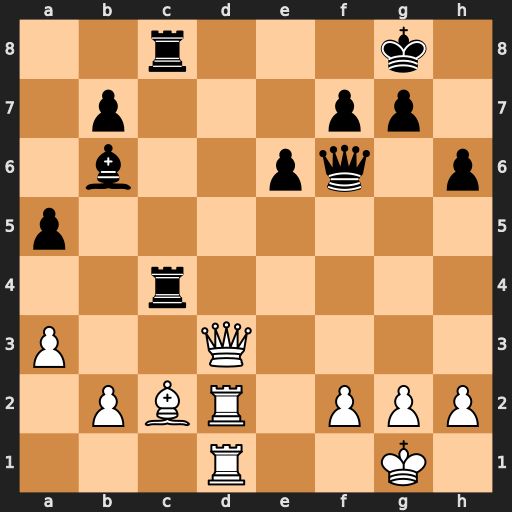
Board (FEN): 2r3k1/1p3pp1/1b2pq1p/p7/2r5/P2Q4/1PBR1PPP/3R2K1
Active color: w
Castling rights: -
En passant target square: -
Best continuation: Qh7+ Kf8 Qh8+ Ke7 Rd7#